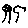
Label: tree